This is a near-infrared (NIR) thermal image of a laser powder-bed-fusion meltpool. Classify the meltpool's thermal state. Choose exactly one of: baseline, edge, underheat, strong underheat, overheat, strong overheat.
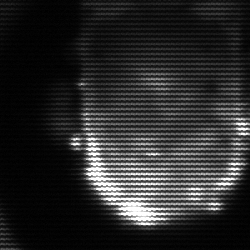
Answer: baseline